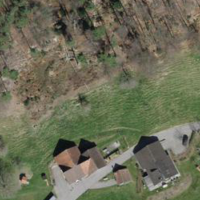
EUNIS habitat code: 52
Species observed at this site:
Campanula patula